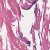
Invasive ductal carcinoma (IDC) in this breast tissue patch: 0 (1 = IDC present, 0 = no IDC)